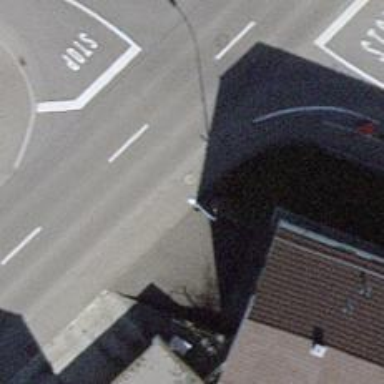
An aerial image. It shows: Bus stop with platform for public transport.